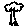
Label: tree